Question: How should I highlight the text in view from the URL link with id match to that particular id or text?
I have some 50 list out of that I need to highlight that particular id or text
I don't know whether I should write in or with
> Eg. localhost/example/admin/home/CL00074
Here is the pic which I want to highlight.
If you didn't understand, please let me know.
<URL>
Check for refferal
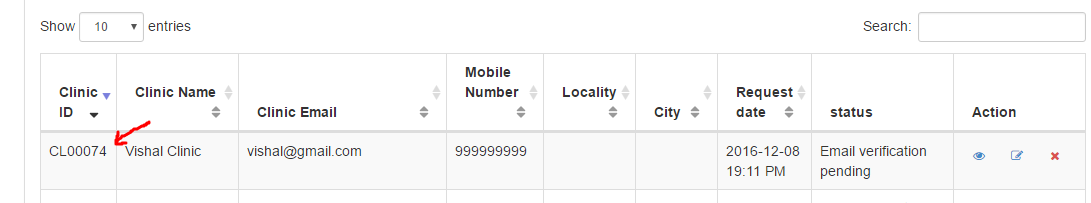
Answer: You should probably use Code Igniter's the <URL>, it'd look something like this:
> $this->uri->segment(n)
But since this was a jQuery question, you'd use a hash and target it that way:
localhost/example/admin/home#CL00074
'''
// if hash exists, check and highlight
if (window.location.hash) {
var hash = window.location.hash.replace('#', '');
$('td[id='+ hash +']').addClass('selected');
}
'''